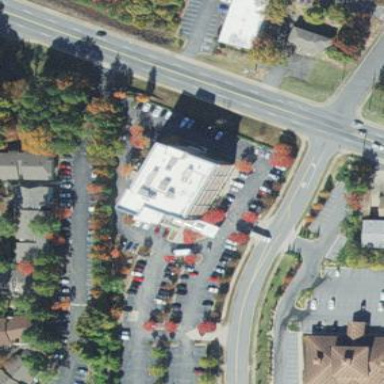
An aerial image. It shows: Office building.